Question: How to disable following window appearing:

Disabling all checkboxes in 'Preferences -> Java -> Editos -> Content Assist -> Advanced' didn't help.
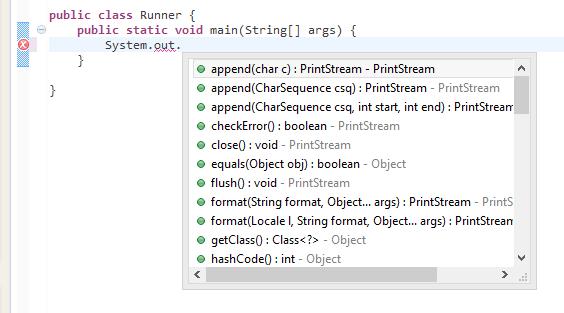
Answer: 'Preferences -> Java -> Editors -> Content Assist -> Auto Activation'
You were close.